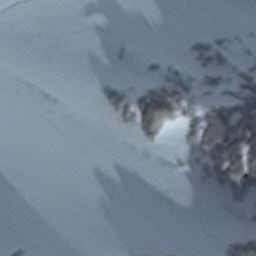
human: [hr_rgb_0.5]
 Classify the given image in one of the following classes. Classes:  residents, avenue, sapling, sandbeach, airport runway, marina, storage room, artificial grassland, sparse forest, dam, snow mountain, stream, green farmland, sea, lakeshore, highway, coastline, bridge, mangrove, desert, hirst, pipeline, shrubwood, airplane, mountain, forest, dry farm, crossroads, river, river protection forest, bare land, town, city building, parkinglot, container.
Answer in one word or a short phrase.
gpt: snow mountain